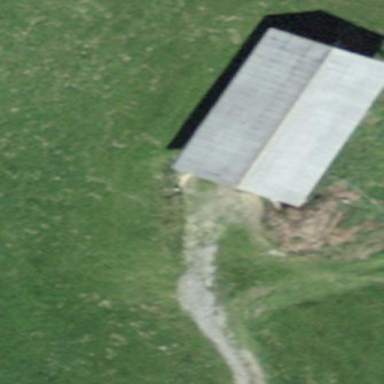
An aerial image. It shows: Farm auxiliary building.